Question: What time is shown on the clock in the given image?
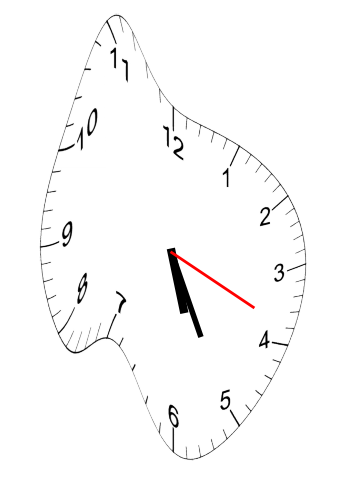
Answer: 05:25:19